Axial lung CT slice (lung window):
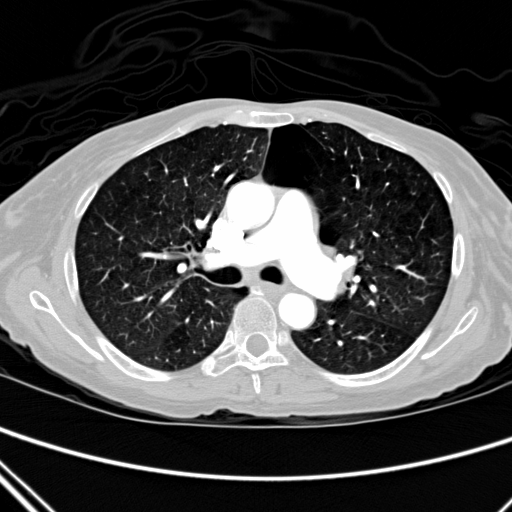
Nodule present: no